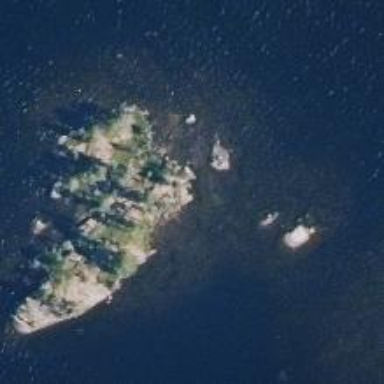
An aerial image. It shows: Islet.